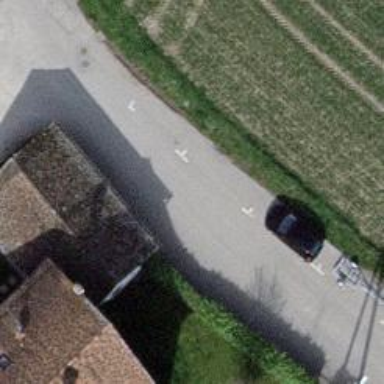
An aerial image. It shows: Residential road.